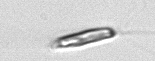
Label: Chrysochromulina